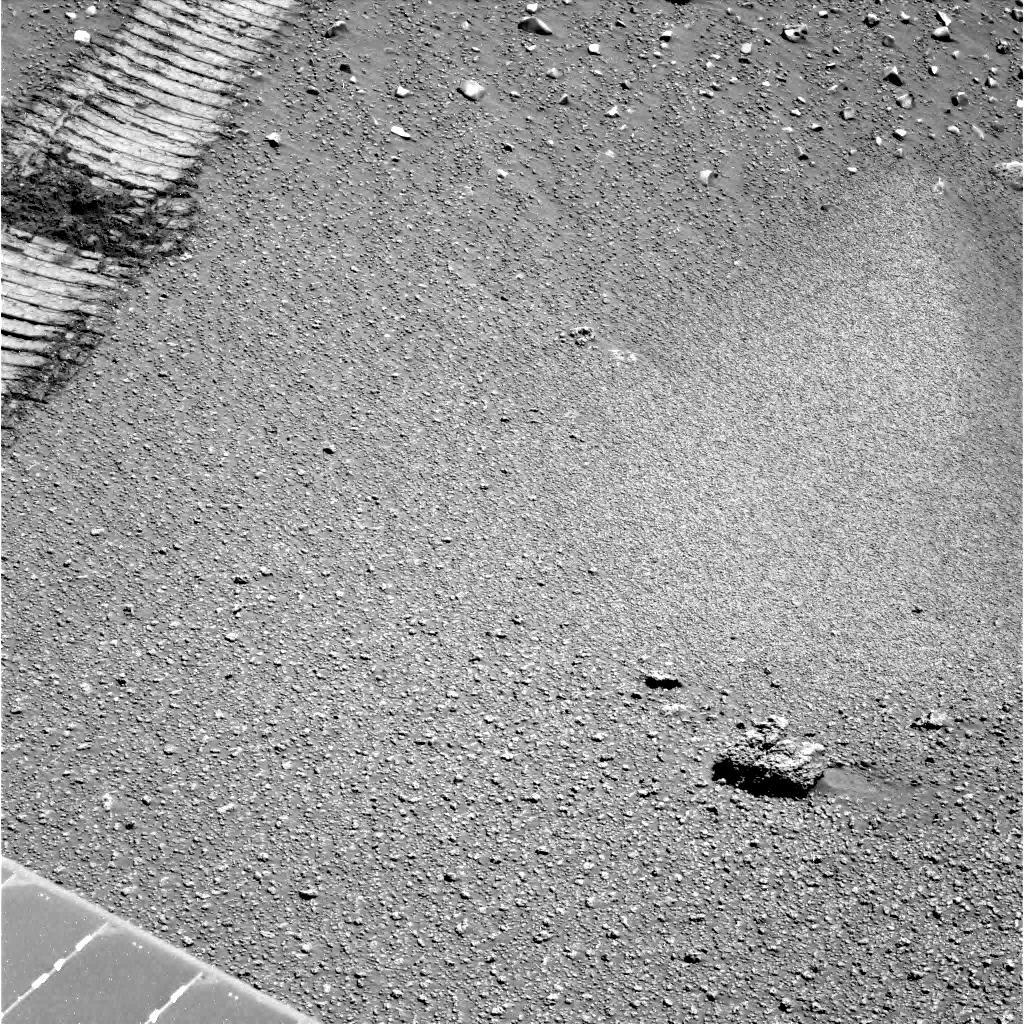
Terrain classes present: Background, Gravel / Sand / Soil, Rock, Track